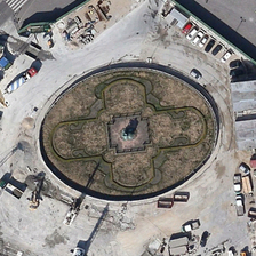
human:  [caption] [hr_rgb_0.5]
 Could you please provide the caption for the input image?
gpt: An oval square surrounded by some cars and flat contains two long oval paths to cross.

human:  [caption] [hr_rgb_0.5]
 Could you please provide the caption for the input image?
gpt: An oval square, surrounded by cars and apartments, has two long oval paths.

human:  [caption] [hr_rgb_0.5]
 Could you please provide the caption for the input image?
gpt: an oval square surrounded by some cars and flats contains two long oval paths crossing .

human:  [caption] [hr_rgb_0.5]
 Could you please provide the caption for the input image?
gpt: There is an elliptical Park in the middle of this square where the car is parked.

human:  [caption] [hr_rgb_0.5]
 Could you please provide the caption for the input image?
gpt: There is an oval parking lot in the middle of the square. There are cars in the parking lot.